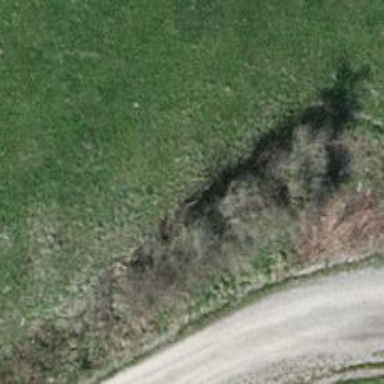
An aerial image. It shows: Hedge acting as barrier.